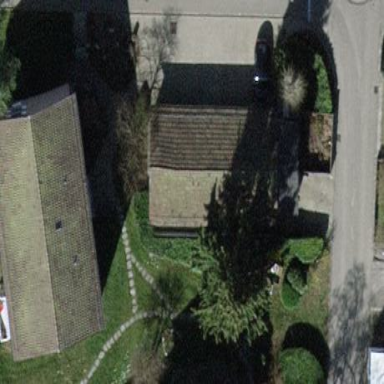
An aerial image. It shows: Group of garages.